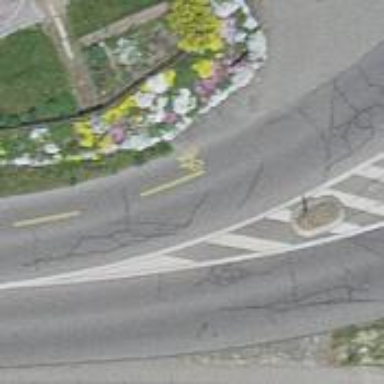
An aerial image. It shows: Secondary road with asphalt surface. It has cycle lane on the left.